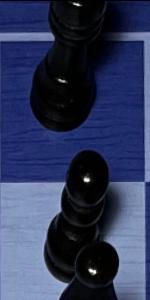
Label: Pawn_Black